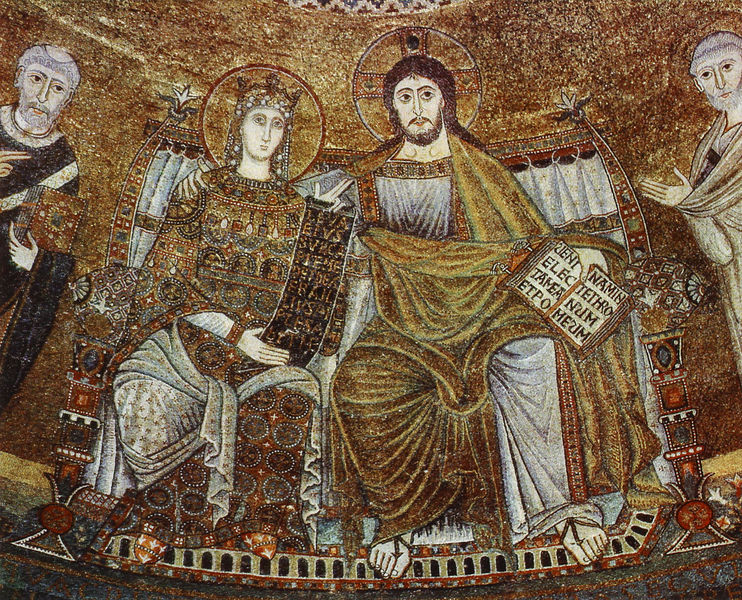
Titel: Der thronende Christus mit der Jungfrau
Standort: Rom, Sa. Maria in Trastevere (EU - I - Latium)
Schlagwörter: bibel, gold, könig, thron, ornamente, jesus, mittelalter, königin, heilige, ikone, orthodox, königspaar